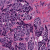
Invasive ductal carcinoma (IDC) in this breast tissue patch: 0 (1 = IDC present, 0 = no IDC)